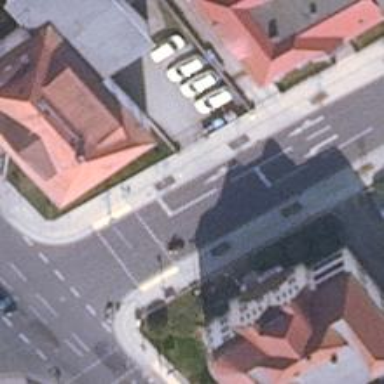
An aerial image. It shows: Secondary road with asphalt surface. It has lanes for both sidewalk and cycleway.